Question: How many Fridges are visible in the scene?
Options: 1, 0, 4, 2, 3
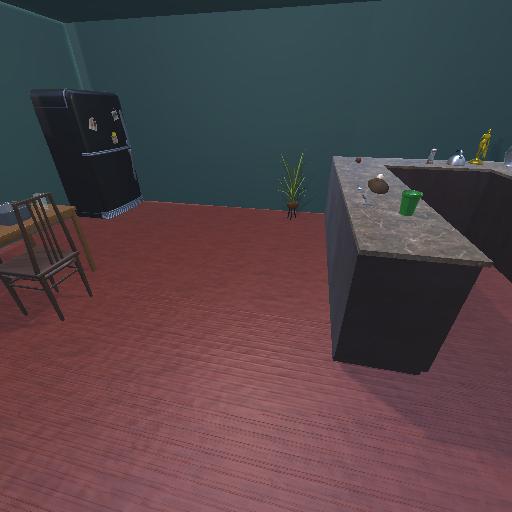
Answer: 1